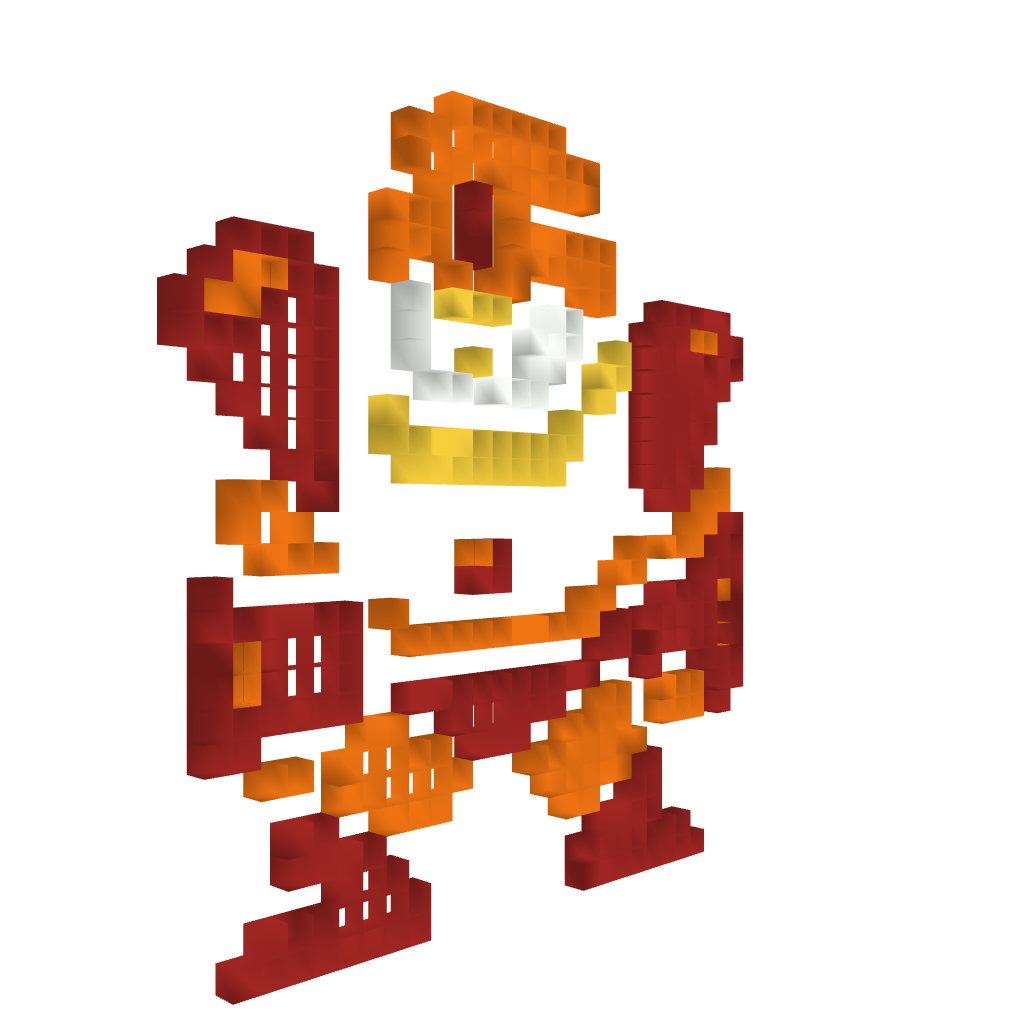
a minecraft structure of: Gutsman (ErnieCIII)